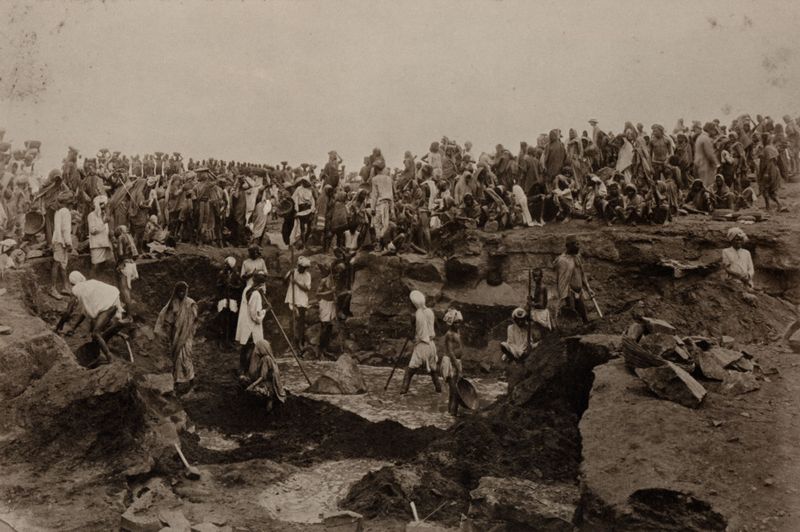
Titel: Arbeiten für einen Hungerlohn, die Nizam Grundstücke
Künstler: Raja Lala Deen Dayal
Schlagwörter: baum, berg, dunkel, felsen, gestein, gruppe, himmel, kopf, mann, schatten, wasser, weiß, wolken, frauen, landschaft, menschen, sand, blume, blumen, braun, frau, grau, männer, schwarz, tuch, wiese, wolke, ansammlung, masse, menge, versammlung, kleidung, schale, stein, steine, erde, feld, natur, gold, kind, pflanze, publikum, tal, arbeit, kinder, pferd, stock, stab, zuschauer, arbeiten, afrika, berge, fels, gebirge, sepia, arbeiter, grube, schutt, krieg, leiter, schlacht, crowd, gathering, hat, men, people, robes, soldaten, soldier, white, women, black, group, old, seated, sitting, woman, kopftuch, picture, washing, brown, granit, dünn, foto, fotografie, photographie, neger, schwarze, haufen, schnitt, schwarz-weiss, loch, kupfer, militär, demonstration, stöcke, auflauf, menschenmasse, volk, schlamm, treffen, gruppenbild, photo, stäbe, weiße, african, cliff, gefangene, man, mass, masses, rock, rocks, sky, stone, krieger, head, landscape, shore, water, horizon, horizontal, village, graben, male, flowing, river, eimer, black and white, fotographie, indien, turban, arabien, bau, funde, sklaven, hacke, schaufel, spaten, foro, british, disaster, araber, kolonie, turbane, children, dirt, ägypten, tief, viele menschen, photografie, human, spring, suche, bauarbeiten, goldener schnitt, archäologie, bricks, construction, walk, fes, ground, pots, nineteenth century, watching, ausgrabung, gruppenfoto, steinbruch, luxor, war, cloth, massen, schaufeln, bathing, kaftan, daguerrotypie, native, bergbau, desert, soil, work, working, orient, grabung, africa, humans, land, may, worker, stones, stick, indian, standing, poor, staff, well, muslim, schweiß, photograph, nomaden, grave, ethnologie, abraum, bergarbeiter, bowl, mine, workers, india, ateinbruch, dig, earth, felsarbeiten, mud, vesammlung, zwangsarbeit, tools, grabungsstätte, nigeria, schützengraben, slave, schwitzen, britten, sticks, egypt, teif, pyramid, colony, digging, shovel, busy, poles, ausheben, slaves, plough, labour, baskets, africans, colonial, ß, womens, documentary, goldsuche, turbans, headdress, clay, negro, indigenous, te, hole, shovels, slavery, head covering, bw, refugee, quarry, white clothes, nigger, mines, excavation, mix, poverty, frobenius, tiurban, trench, archeology, diggers, pit, ruanda, schürfen, mining, laborers, british empire, muslims, sixx, ditch, many, covering, rocs, lots, coolie, a lot, schliemann, excavating', excavating, digs, sclave, wellspring, search, garbung, salt, whole, dark skinned, saree, drit, prying, prybars, muslum, archeologhy, archeologhi, archeologists, abc, static, heaps, silver albumen, geletin, gelatin, curtis, deset